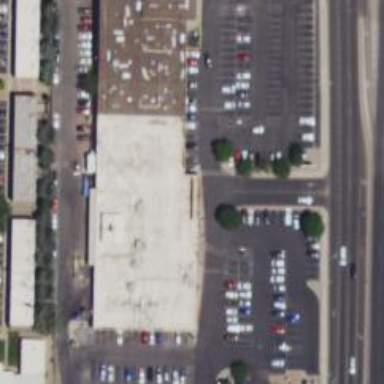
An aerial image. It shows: Supermarket.